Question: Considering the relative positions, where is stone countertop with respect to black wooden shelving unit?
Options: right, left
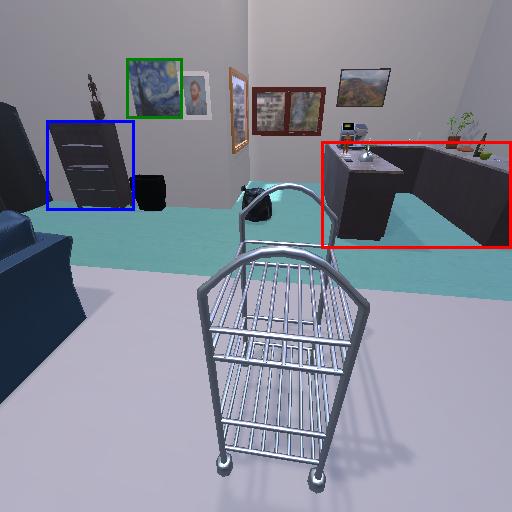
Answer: right